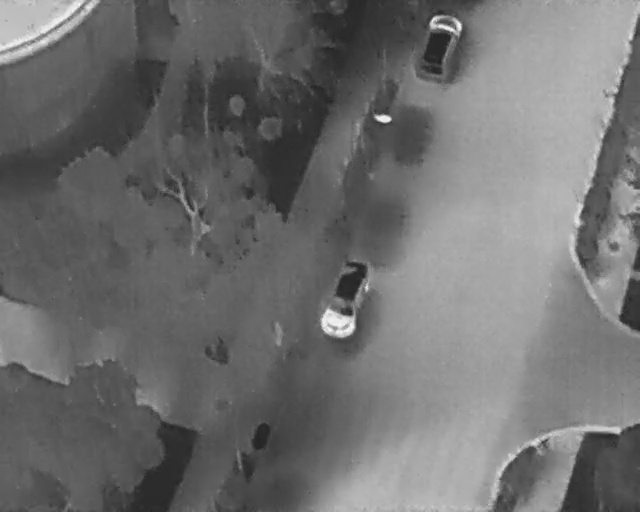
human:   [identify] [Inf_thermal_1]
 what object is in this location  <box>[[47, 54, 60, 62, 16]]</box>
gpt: <ref>1 large car at the center</ref>

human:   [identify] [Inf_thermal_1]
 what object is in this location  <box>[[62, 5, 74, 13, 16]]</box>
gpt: <ref>1 medium car at the top</ref>